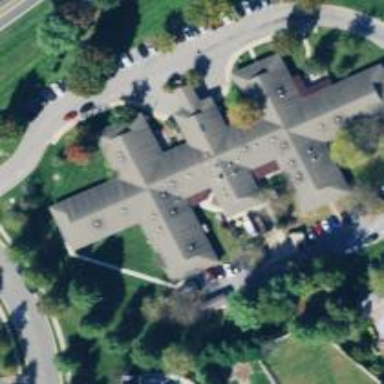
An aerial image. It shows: Nursing home building.